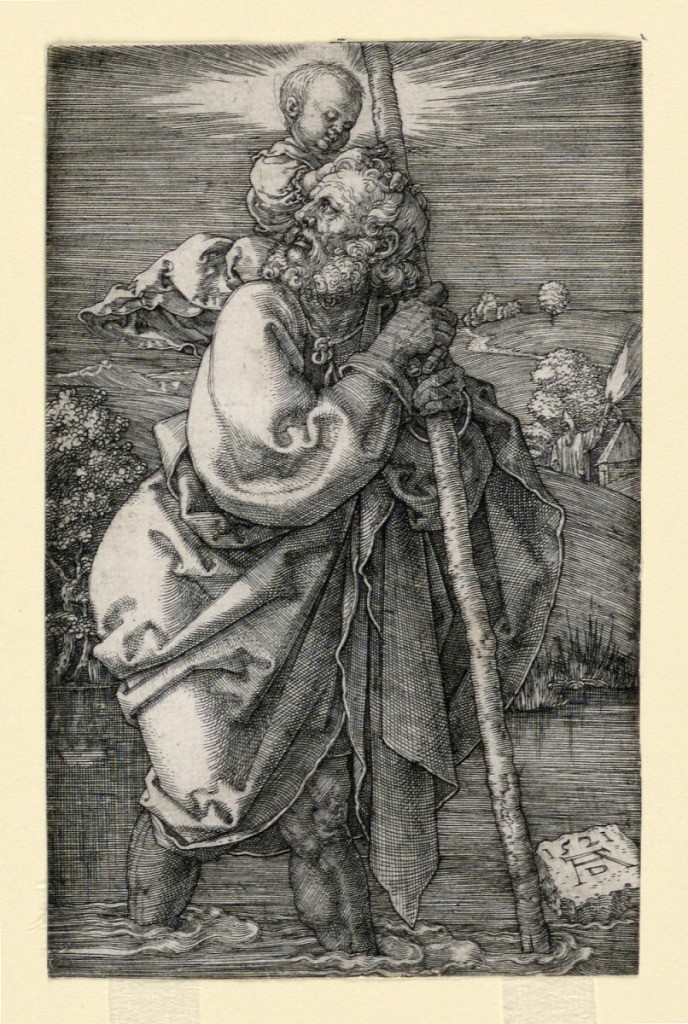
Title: St. Christopher
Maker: Albrecht Dürer, German, 1471–1528
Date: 1511
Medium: Engraving on off-white laid paper
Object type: Print
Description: Vertical rectangle. The saint is shown crossing a stream, carrying the infant Christ on his shoulders. He moves toward the right, and turns his head back to the left.